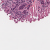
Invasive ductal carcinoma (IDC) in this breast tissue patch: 0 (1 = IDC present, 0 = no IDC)